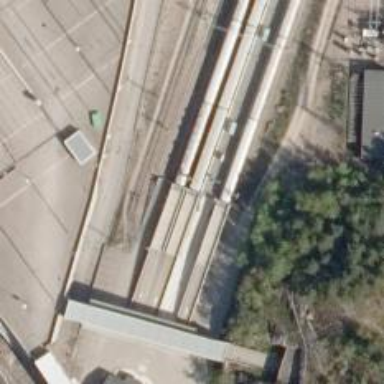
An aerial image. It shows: Car shuttle railway.